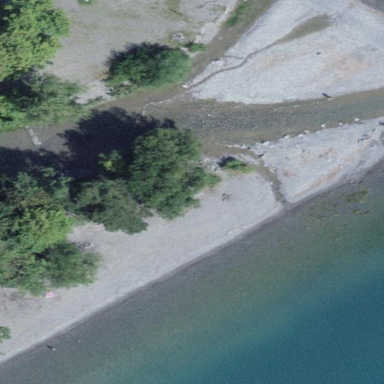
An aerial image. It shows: Stony beach with natural beauty.